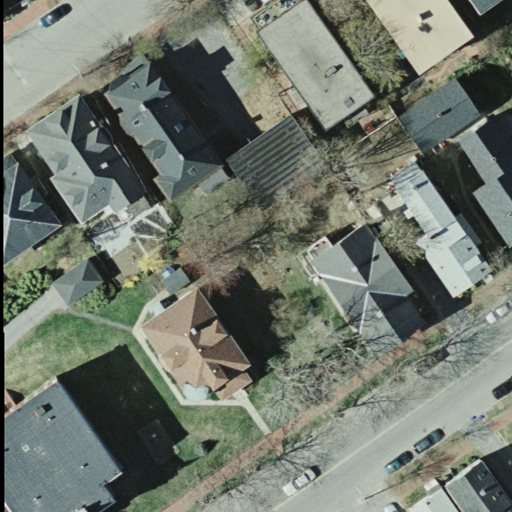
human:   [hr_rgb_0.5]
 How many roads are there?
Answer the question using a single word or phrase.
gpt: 2

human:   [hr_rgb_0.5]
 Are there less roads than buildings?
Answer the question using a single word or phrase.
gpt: yes

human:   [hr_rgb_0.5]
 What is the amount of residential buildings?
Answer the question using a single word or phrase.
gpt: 4

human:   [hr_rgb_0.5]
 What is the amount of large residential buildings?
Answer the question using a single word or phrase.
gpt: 0

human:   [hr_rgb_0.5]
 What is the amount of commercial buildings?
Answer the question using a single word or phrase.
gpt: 0

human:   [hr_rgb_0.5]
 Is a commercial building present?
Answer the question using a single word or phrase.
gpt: no

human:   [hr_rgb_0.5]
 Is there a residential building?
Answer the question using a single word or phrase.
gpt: yes

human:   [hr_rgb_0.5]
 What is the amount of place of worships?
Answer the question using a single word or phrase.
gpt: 1

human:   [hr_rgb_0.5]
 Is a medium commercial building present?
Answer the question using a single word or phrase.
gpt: no

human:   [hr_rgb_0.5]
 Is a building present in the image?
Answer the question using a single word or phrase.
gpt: yes

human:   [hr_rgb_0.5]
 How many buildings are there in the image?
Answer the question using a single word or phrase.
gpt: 4

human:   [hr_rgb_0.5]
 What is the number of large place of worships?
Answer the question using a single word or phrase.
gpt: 0

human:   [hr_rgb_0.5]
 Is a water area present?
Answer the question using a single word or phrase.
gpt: no

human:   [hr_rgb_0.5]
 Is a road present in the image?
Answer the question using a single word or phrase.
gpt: yes

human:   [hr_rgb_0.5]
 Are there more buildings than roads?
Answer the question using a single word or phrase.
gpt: yes

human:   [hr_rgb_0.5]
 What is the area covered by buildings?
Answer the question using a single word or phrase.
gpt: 595m2

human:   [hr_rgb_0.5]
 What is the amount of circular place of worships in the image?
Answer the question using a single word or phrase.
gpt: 0

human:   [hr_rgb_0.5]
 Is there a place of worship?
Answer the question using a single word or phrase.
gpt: yes

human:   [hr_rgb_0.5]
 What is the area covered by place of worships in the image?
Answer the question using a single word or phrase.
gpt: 26m2

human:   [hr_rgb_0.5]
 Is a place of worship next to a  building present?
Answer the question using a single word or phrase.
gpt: yes

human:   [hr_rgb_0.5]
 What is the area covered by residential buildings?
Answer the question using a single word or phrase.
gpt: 595m2

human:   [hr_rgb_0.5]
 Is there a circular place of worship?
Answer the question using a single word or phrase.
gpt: no

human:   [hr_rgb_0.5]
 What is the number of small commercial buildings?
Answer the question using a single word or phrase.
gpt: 0

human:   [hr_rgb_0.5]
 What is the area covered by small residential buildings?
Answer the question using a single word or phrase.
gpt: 118m2

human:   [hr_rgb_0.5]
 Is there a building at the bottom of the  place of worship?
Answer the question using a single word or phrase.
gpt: no

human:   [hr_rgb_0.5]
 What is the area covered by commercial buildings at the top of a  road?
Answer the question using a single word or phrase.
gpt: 0m2

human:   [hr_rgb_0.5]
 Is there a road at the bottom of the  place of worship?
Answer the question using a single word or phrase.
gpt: no

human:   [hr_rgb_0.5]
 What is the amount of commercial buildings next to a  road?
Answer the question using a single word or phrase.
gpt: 0

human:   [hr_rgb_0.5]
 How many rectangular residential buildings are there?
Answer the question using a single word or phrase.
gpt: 4

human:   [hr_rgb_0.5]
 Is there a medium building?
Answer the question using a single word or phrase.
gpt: yes

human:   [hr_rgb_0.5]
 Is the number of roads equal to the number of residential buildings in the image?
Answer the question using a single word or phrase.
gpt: no

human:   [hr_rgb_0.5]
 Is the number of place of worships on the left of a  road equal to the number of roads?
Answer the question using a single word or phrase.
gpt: no

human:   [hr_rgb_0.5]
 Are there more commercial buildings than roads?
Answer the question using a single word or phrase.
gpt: no

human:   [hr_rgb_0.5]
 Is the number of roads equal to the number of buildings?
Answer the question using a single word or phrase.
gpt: no

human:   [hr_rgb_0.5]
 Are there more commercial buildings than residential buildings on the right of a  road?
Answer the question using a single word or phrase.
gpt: no

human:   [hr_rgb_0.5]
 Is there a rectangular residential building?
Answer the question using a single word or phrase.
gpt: yes

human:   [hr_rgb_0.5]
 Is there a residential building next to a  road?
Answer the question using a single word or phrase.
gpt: yes

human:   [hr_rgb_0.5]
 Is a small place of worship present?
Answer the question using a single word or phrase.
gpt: yes

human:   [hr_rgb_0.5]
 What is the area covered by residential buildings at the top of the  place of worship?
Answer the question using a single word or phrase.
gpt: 476m2

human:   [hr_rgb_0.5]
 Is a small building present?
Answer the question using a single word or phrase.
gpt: yes

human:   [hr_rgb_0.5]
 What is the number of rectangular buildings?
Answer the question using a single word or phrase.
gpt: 4

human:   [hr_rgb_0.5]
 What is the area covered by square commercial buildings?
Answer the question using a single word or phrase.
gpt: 0m2

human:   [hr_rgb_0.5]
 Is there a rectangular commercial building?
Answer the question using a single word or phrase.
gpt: no

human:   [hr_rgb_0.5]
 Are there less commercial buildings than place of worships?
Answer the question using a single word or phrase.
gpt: yes

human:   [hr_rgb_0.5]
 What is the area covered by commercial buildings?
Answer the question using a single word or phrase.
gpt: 0m2

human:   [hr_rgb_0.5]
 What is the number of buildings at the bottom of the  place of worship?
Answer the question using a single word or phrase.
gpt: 0

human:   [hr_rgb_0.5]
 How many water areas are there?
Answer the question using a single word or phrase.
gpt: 0

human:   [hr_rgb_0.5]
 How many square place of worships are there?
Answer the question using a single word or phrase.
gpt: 0

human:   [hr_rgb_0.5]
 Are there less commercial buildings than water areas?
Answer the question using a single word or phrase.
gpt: no

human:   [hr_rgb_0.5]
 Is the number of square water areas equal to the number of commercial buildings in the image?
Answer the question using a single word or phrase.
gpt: yes

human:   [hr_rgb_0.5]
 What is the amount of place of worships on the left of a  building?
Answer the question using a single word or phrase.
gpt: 1

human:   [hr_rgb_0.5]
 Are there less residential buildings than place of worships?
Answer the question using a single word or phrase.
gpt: no

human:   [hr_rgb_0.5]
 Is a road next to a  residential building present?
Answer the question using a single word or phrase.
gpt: yes

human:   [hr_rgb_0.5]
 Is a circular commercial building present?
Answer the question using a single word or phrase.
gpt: no

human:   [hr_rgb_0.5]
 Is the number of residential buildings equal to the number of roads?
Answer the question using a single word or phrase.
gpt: no

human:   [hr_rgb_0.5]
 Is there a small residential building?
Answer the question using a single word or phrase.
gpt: yes

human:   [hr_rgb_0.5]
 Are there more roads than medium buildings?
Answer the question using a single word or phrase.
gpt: no

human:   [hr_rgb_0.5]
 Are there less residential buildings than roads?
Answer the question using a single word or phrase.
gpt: no

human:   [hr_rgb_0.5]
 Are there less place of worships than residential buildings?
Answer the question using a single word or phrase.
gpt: yes

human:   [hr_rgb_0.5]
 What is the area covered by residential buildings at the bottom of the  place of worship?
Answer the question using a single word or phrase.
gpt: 0m2

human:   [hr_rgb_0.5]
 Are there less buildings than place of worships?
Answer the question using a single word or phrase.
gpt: no

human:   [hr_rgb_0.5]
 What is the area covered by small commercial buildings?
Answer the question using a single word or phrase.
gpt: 0m2

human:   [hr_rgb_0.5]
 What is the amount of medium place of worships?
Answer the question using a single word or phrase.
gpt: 0

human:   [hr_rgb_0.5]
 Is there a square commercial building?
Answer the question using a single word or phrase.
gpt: no